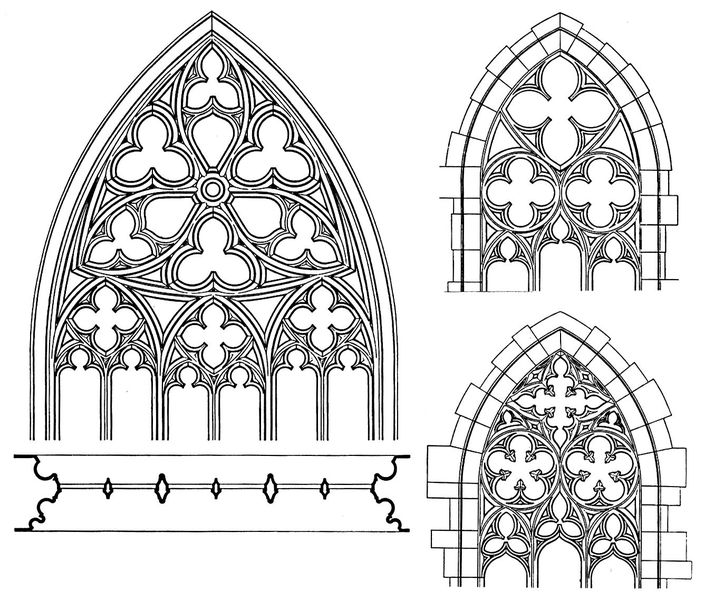
Titel: Basel, Barfüßerkirche
Standort: Basel (EU - CH)
Schlagwörter: fenster, licht, skizze, zeichnung, ornament, architektur, kirche, gotik, bogen, symmetrie, dom, entwurf, fries, quader, gotisch, rosette, spitzbogen, tiara, durchbrochen, rosetten, sakralbau, grundriss, aufriss, bauplan, vierpass, kirchenfenster, dreipass